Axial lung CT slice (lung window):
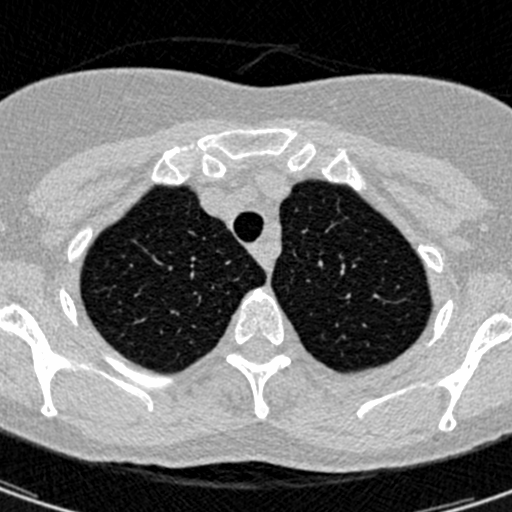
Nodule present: no